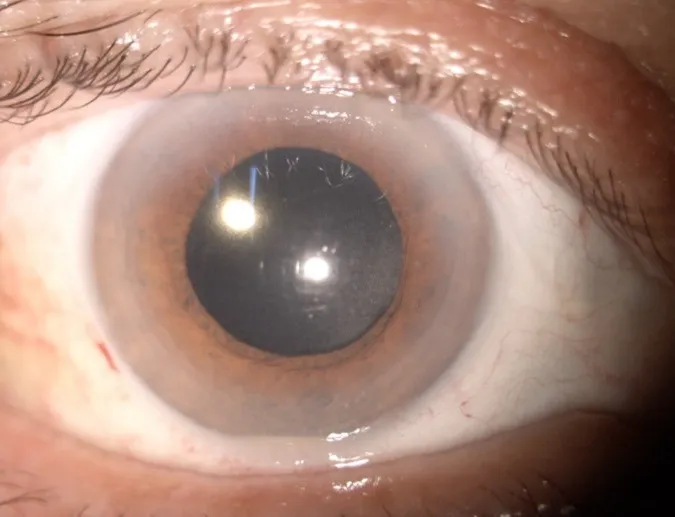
Right eye: first day of examination.
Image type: ophthalmic_imaging (slit_lamp_photograph)